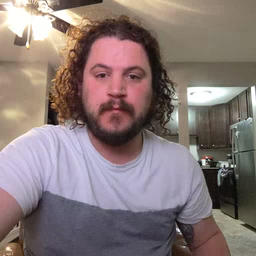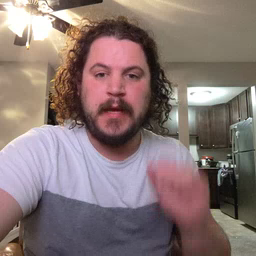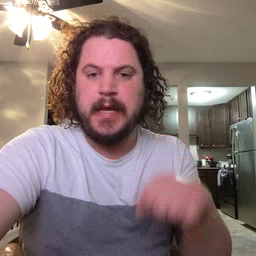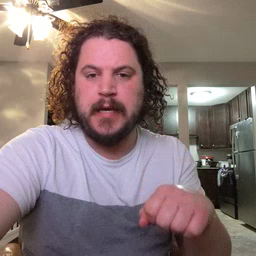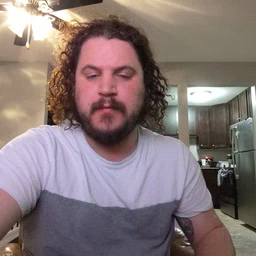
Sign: can